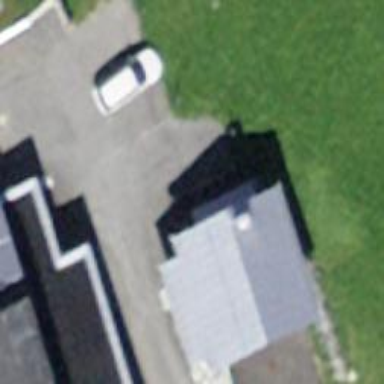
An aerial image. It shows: Building with tiled roof.